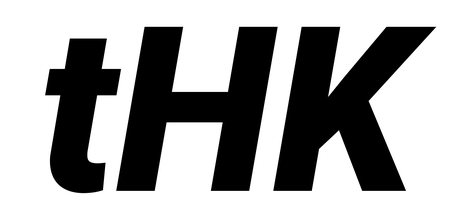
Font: Roboto-Italic_Black_Italic